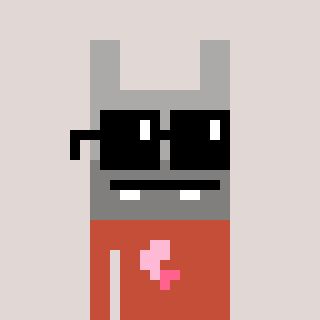
a pixel art character with square black sunglasses, a rabbit-shaped head and a rust-colored body on a warm background